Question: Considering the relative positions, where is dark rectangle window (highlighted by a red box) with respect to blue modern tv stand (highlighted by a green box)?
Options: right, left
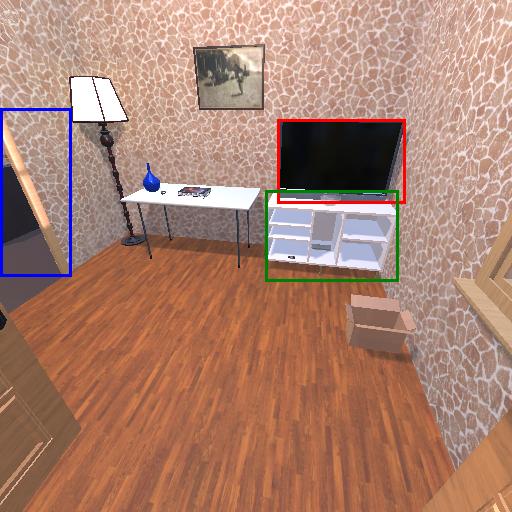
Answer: right